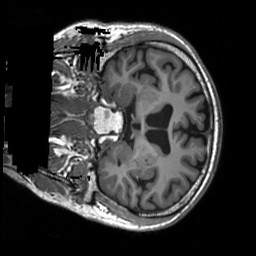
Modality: T1w
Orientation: coronal
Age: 62
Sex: male
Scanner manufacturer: siemens
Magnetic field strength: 3 T
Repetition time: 2.5 s
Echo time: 0.00248 s